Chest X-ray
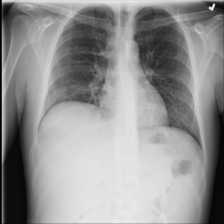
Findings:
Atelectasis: negative
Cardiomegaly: negative
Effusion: negative
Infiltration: negative
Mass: negative
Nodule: negative
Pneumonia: negative
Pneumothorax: negative
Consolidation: negative
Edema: negative
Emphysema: negative
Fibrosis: negative
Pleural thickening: negative
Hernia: negative